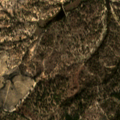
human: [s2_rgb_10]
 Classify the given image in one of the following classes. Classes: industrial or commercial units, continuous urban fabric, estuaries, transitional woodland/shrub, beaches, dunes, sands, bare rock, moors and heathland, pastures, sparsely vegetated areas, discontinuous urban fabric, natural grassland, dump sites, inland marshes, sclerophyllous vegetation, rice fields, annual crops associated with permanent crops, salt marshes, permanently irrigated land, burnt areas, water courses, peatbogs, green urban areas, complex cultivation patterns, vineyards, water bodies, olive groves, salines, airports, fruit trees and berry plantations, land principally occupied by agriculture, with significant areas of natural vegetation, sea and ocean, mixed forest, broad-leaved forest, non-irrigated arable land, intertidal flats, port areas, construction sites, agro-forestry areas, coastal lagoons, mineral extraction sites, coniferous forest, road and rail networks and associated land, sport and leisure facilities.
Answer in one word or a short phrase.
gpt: broad-leaved forest, transitional woodland/shrub